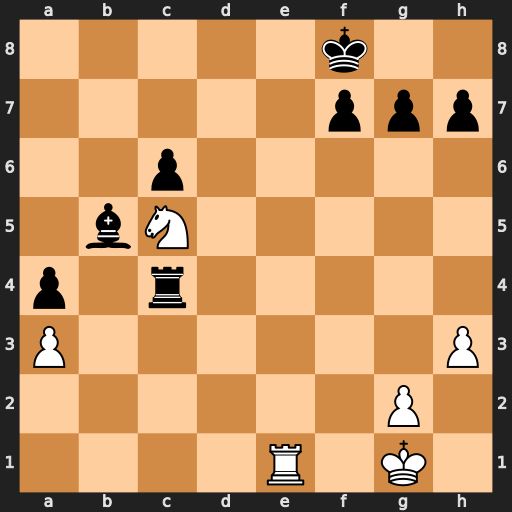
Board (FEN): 5k2/5ppp/2p5/1bN5/p1r5/P6P/6P1/4R1K1
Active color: w
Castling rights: -
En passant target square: -
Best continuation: Nd7+ Kg8 Re8#